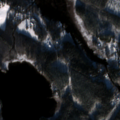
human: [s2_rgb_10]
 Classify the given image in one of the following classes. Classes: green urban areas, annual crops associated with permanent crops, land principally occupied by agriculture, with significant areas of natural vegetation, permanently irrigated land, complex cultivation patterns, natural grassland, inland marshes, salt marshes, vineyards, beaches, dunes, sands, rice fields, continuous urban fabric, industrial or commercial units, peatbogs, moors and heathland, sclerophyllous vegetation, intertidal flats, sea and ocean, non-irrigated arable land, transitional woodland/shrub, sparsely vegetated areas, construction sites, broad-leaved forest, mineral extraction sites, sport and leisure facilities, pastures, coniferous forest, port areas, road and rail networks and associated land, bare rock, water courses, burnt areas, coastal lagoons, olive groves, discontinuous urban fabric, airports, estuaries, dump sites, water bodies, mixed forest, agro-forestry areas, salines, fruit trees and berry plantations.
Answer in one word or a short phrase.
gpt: coniferous forest, mixed forest, transitional woodland/shrub, inland marshes, water bodies